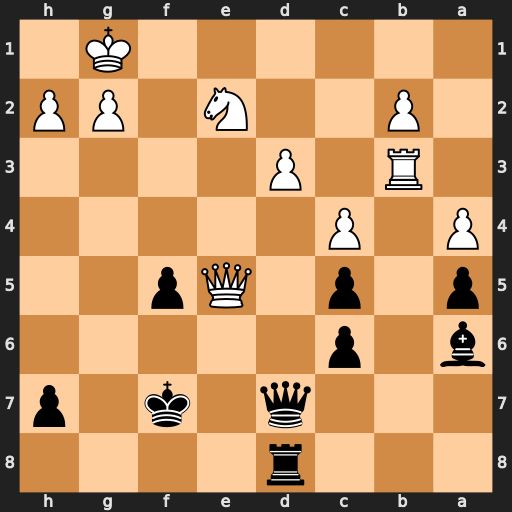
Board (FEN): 3r4/3q1k1p/b1p5/p1p1Qp2/P1P5/1R1P4/1P2N1PP/6K1
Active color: b
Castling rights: -
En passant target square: -
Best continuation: Re8 Qxc5 Rxe2